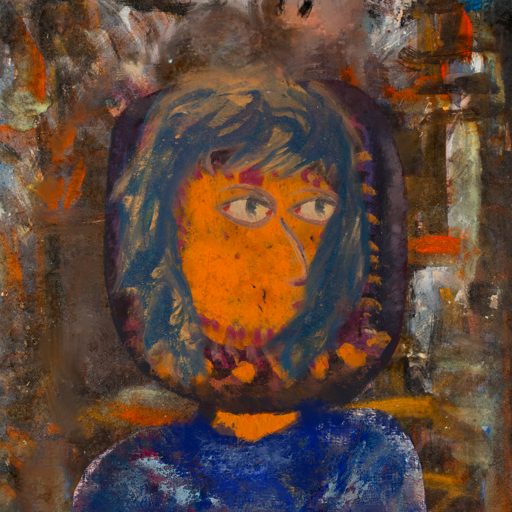
Background: GypsyQueen, Head And Neck Side: Doll_w_Hair, Face Side: GypsyMother, Bust: Irani, Hair Side: In_The_Sun, Head Accessory: Blank, Second Necklace: Blank, Necklace: Blank, Baby: Blank